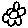
Label: flower